Question: What is the color of the ball at (2, 2, 2)? The answer is the name of the color, with the first letter capitalized. You can choose an answer from Red, Green, Orange, Cyan, Purple, Blue and Yellow.
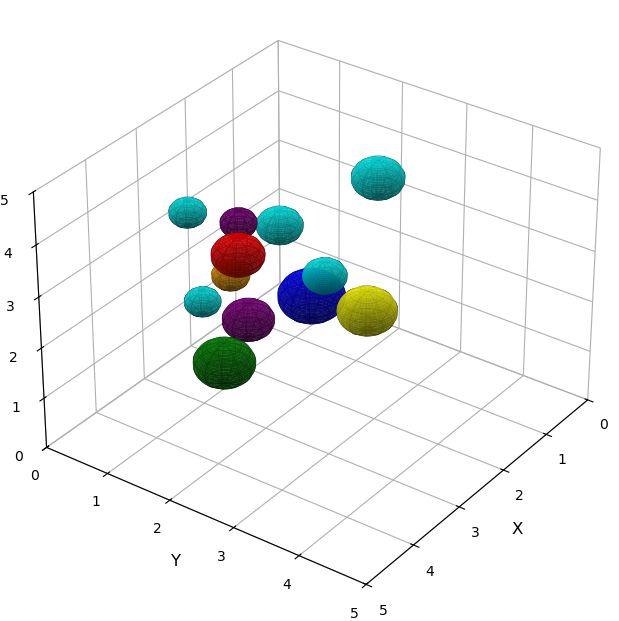
Answer: Blue